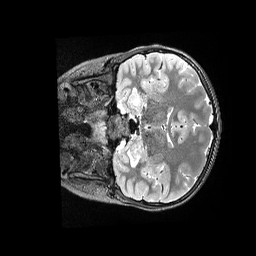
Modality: T2w
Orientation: coronal
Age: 11
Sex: female
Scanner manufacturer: siemens
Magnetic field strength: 3 T
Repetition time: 3.2 s
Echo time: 0.564 s